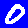
Digit: 0